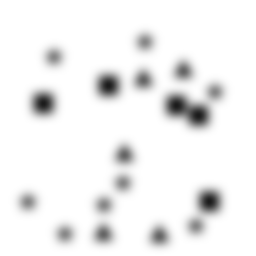
Squares: 5
Triangles: 5
Stars: 8
Total shapes: 18